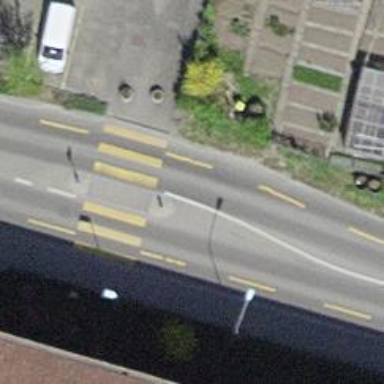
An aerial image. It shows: Uncontrolled zebra crossing with island. The crossing is marked with zebra stripes.